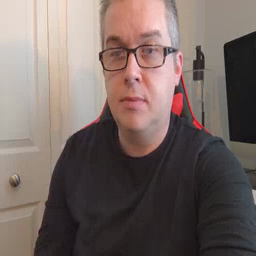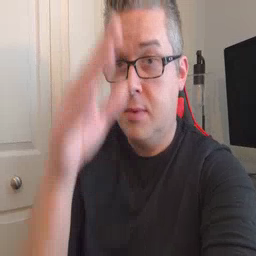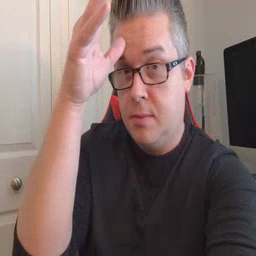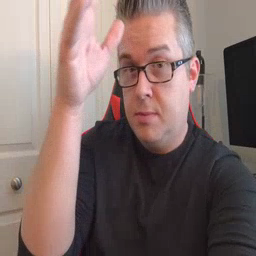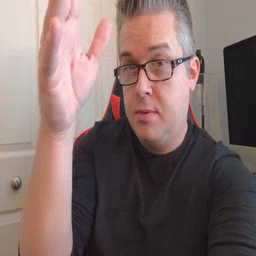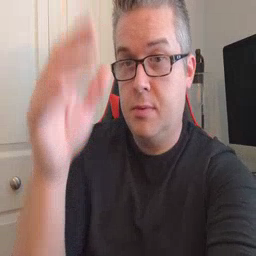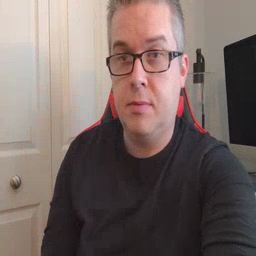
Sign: grandpa